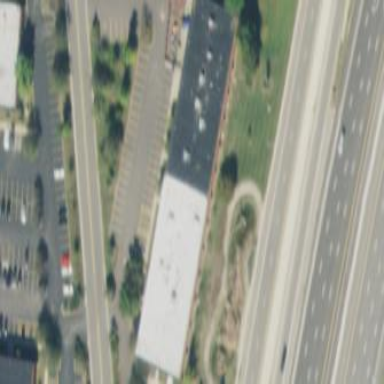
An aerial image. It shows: Commercial building.